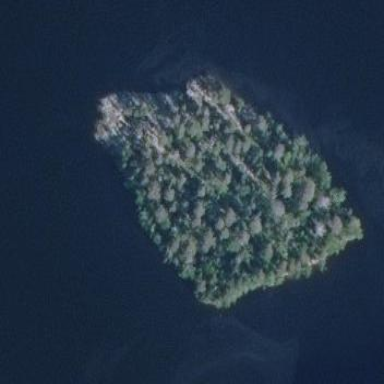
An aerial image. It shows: Islet surrounded by woodland.